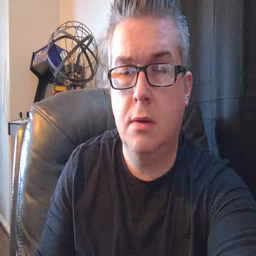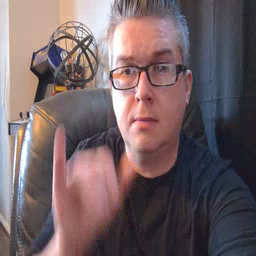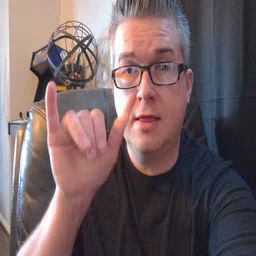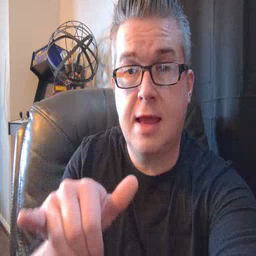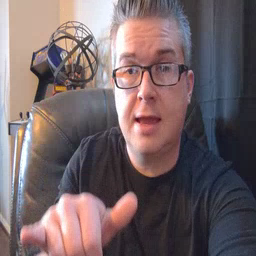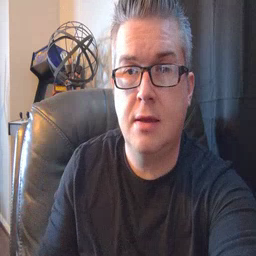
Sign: that